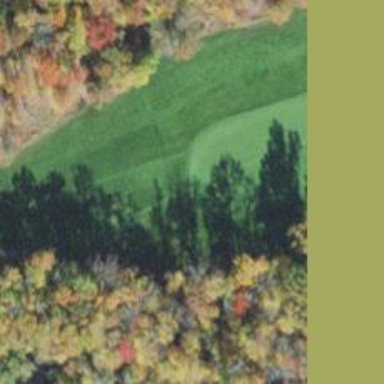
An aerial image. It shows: Pathway for golfing.